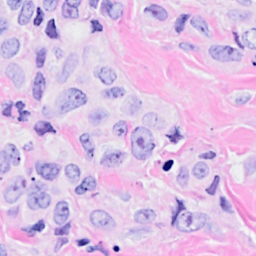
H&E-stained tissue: Breast